Question: Just adding this for the people not looking to read a whole bunch of text, at least read this and look at the picture to understand my question;
I have collision set up between the "player" and "objects", so that when the "player" hits the "Left" of the "object" the "player" is put to the "Left" of the "object". (this is what i want). But I would like the player to be able to hit any side ("top","left","right","bottom") of the object and be placed appropriately.

So looking at the image above, basically I am trying to create collision between the black square and the rest of the objects. The black square is the "player" object, the gray squares are numberd "wall" objects, and the red square is the "next level" object.
I have accomplished this, but it is kind of messy and when it comes to moving the wall objects, the player collision no longer works as I would like it too.
So anyway here is my "walls" codes:
'''
var canvasWalls1 = document.getElementById('canvasWalls');
var ctxWalls1 = canvasWalls.getContext('2d');
var walls1 = new Walls1();
var imgSprite = new Image();
imgSprite.src = 'sprite.png';
imgSprite.addEventListener('load',init,false);
WallLeft.prototype.draw = function (){
ctxWalls1.drawImage(imgSprite,this.srcX,this.srcY,this.width,this.height,this.drawX,this.drawY,this.width,this.height);
this.checkHitPlayer();
};
WallLeft.prototype.checkHitPlayer = function() {
if (this.drawX > player1.drawX &&
this.drawX <= player1.drawX + player1.width &&
this.drawY >= player1.drawY &&
this.drawY < player1.drawY + player1.height) {
player1.isUpKey = false;
player1.isDownKey = false;
player1.isRightKey = false;
player1.isLeftKey = false;
player1.drawX = this.drawX - player1.width - 0.05;
player1.drawY = this.drawY - 0.05; }
};
'''
I just copied the same code for wall1,2,3,.. etc. I'm sure there is a better way of doing this is if anybody could maybe suggest a better one? I'v tried drawing the same sprite in 2 different places, but can't figure out how to properly achieve this. The main reason I have different "walls" objects is because I need to draw the "player" object In a different position depending on where the "player" collides with the "wall" object.
If the player flys in from the Left, 'player1.drawX = walls1.drawX - player width'.
But if the player flys in from the top, 'player1.drawY = walls1.drawY + player1.height'.
The reason I need all collisions to be able to happen on any "wall" object, Is because i re-use all of the "wall" objects whenever the "player" object reaches the "finish".
If i knew of a better system, maybe I could continue using the collision system I have. anyways here is what happens when the "player" hits the "finish" object:
'''
Finish.prototype.checkHitPlayer = function() {
if (this.drawX >= player1.drawX &&
this.drawX <= player1.drawX + player1.width &&
this.drawY >= player1.drawY &&
this.drawY <= player1.drawY + player1.height) {
increaseLevel();
} };
function increaseLevel() {
Level+=1;
if (Level===2) {
drawlevel2(); }
function drawlevel2()
{
player1.drawX = 288;
player1.drawY = 160;
walls1.drawX = 448;
walls1.drawY = 160;
walls2.drawX = 416;
walls2.drawY = 320;
walls3.drawX = 192;
walls3.drawY = 288;
finish1.drawX = 224
finish1.drawY = 96;
}
'''
Again I have accomplished collision between the "player" and the "walls", but only by creating a separate function for every "wall", which doesn't work when I want to draw the "walls" in different places.
I apologize if this seems like a lot to read, I tried to only include the relevant code. Any help/suggestions is much appreciated.
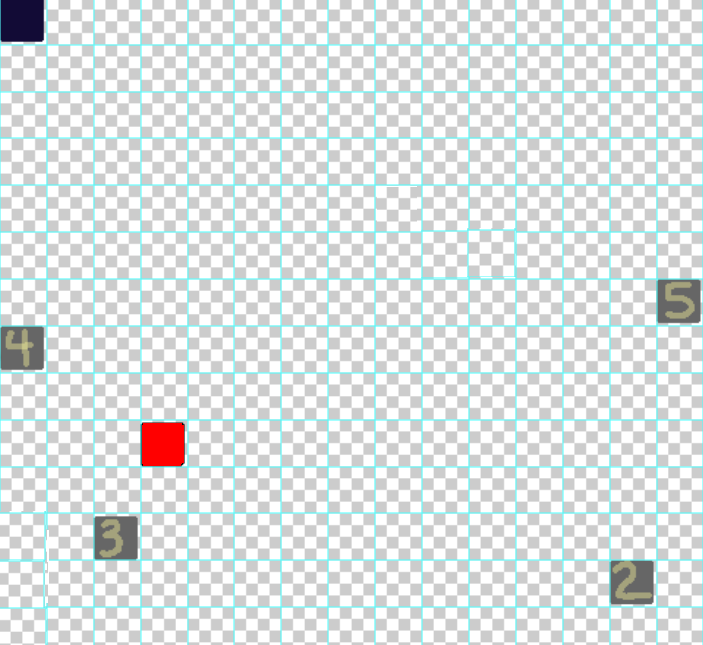
Answer: So I figured out a method that works for what I am trying to do. I can't use something like
'(player1.x >= wall1.x && player1.Y===walls1.Y)' Or things similair because when it came down to having 4 objects on differents sides of the player... The player's X value would have to be higher than a wall and lower than another. Same as the Y value. (this also makes it kind of choppy.) Anyways here is what I used:
'''
Player.prototype.checkHitWall = function() {
this.TopY = this.drawY; this.BottomY = this.drawY + this.height; this.LeftX = this.drawX; this.RightX = this.drawX + this.width;
if (this.LeftX===walls1.x + walls1.width - 16 && this.drawY===walls1.y) //If player flys in from the RIGHT of wall1
{
player1.isUpKey = false; player1.isDownKey = false; player1.isRightKey = false; player1.isLeftKey = false;
upkey = false;
rightkey = false;
downkey = false;
leftkey = true;
this.drawX = walls1.x + walls1.width;
this.drawY = walls1.y;
'''
Then I added functions to make the leftkey = false when the player hits a wall, or the game restarts. for anyone wondering about the -16, thats half the wall's width, so the player must hit the center of the wall in order to be placed next to the wall, because of the fps i have (im guessing anyway) You don't ever see the player go inside of the wall object, so it actually looks like the player hits the wall perfectly. The reason for the -16 is so that when the player tries to go left/right with a wall perfectly above the player, the wall doesn't detect a collision.